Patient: sex F, age 69
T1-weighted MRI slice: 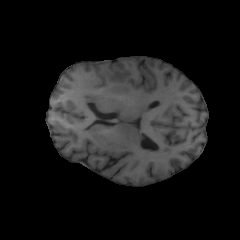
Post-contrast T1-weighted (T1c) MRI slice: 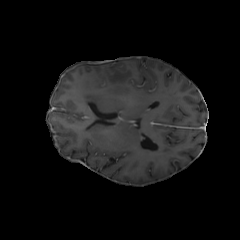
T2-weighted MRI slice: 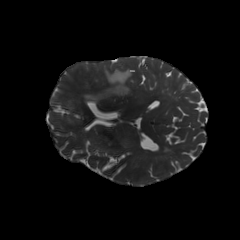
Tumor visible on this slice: yes
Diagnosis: Glioblastoma, IDH-wildtype
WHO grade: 4